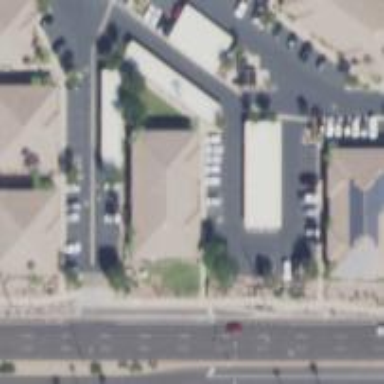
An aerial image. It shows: Healthcare clinic.